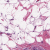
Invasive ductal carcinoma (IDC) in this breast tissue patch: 0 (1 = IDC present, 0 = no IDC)